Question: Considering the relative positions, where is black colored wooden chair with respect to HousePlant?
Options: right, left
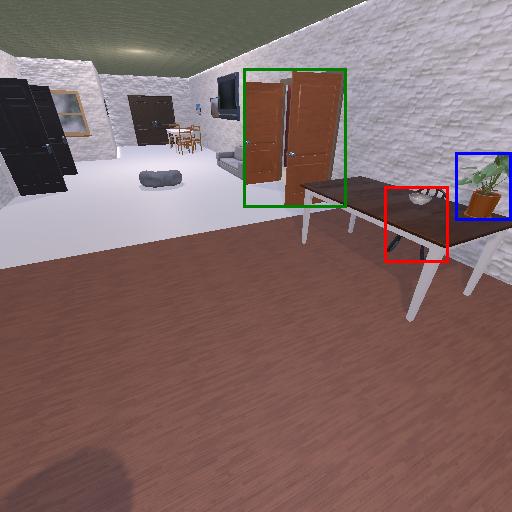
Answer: right